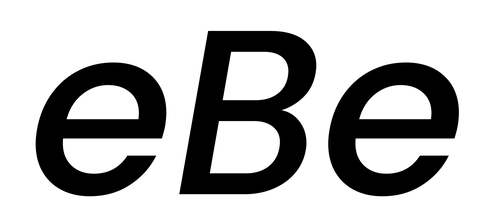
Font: Poppins-MediumItalic